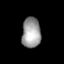
Tissue: lung
Cell type: Endothelial cells
Senescence score: 0.6706
Nuclear area (px): 554
Mean DAPI intensity: 158.484